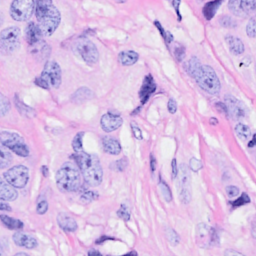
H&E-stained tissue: Breast